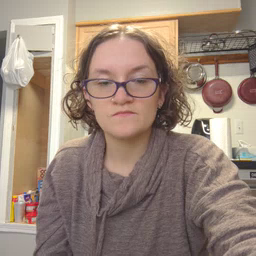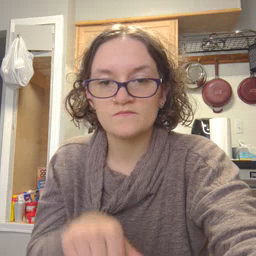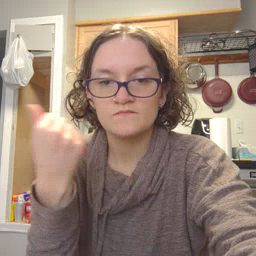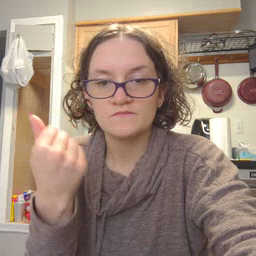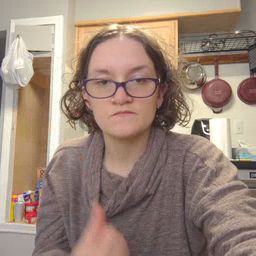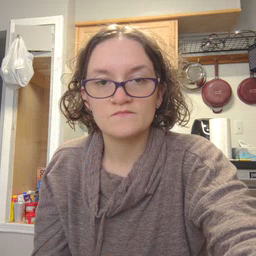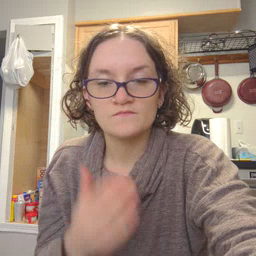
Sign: another